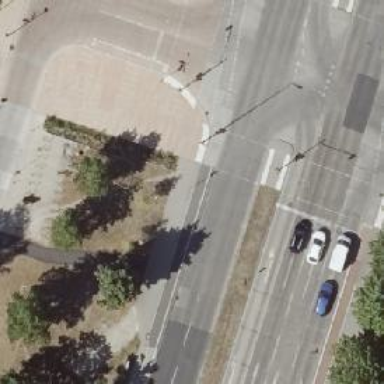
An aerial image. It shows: Footway crossing equipped with traffic signals and central island.